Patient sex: M
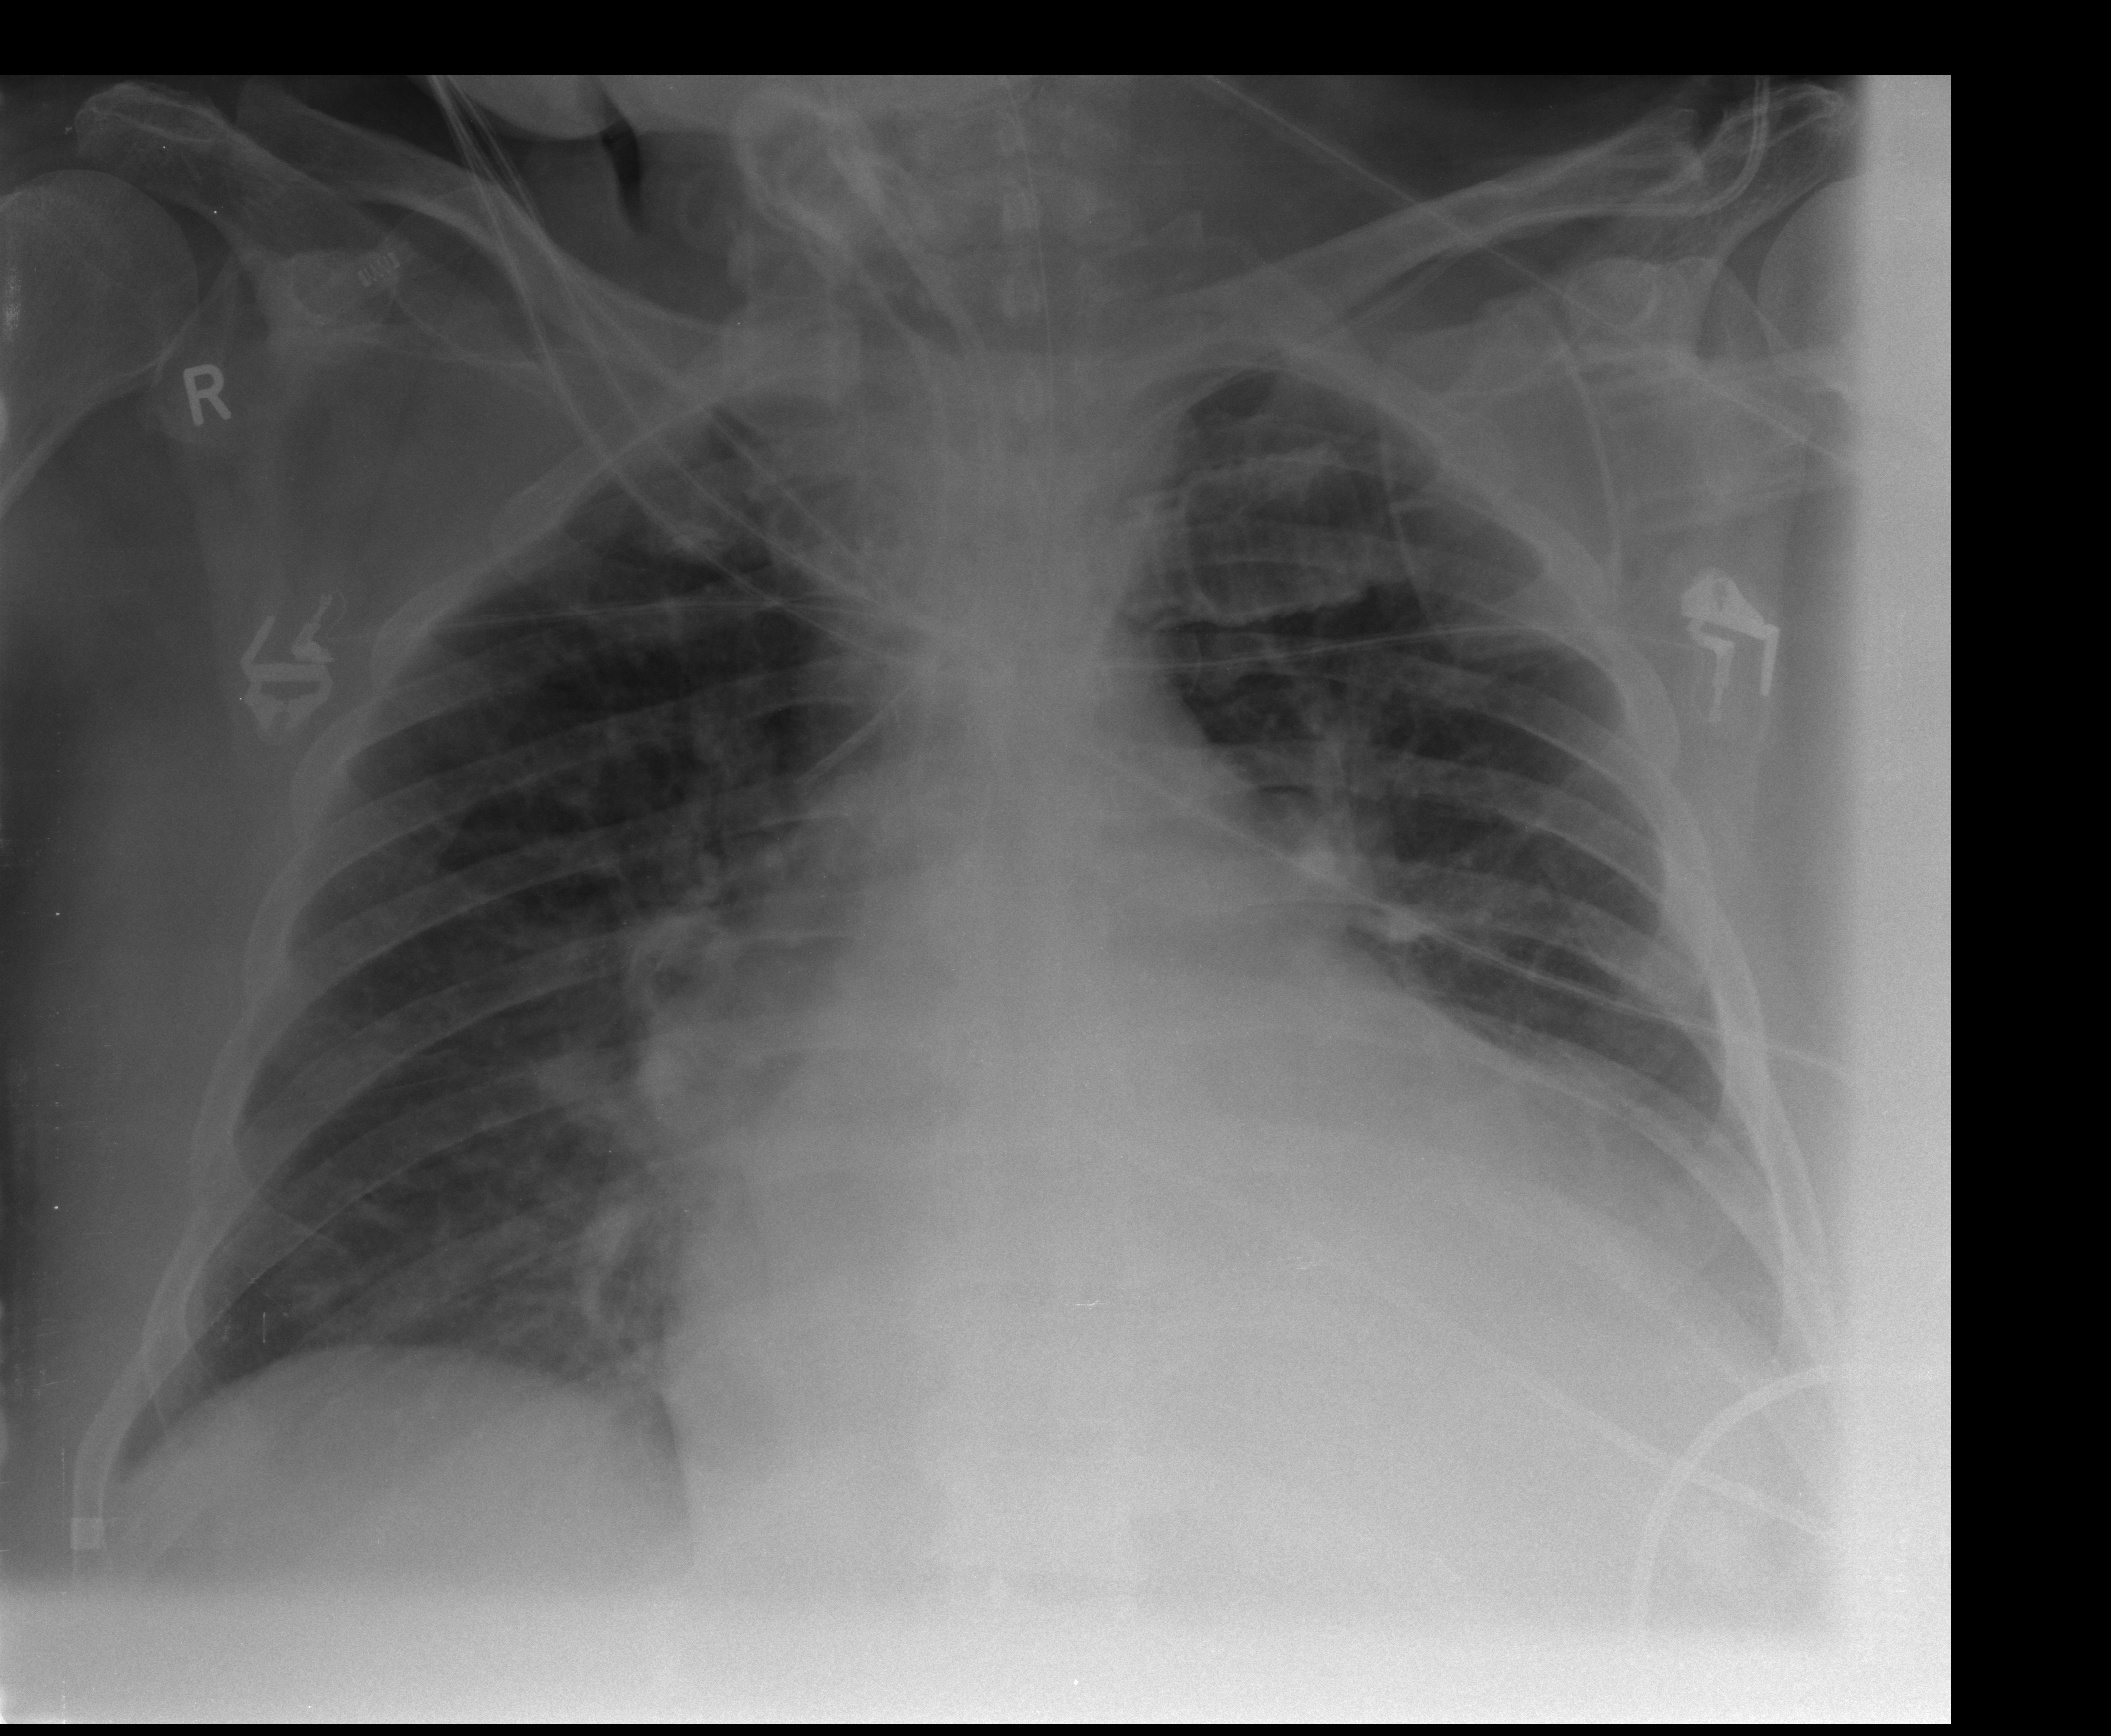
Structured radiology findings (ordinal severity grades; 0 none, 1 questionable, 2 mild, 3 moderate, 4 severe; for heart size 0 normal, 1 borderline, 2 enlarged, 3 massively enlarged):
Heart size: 3
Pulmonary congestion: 2
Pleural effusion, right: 0
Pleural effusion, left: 1
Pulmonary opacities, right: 0
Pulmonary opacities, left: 0
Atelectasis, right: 2
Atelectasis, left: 2